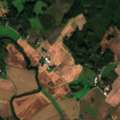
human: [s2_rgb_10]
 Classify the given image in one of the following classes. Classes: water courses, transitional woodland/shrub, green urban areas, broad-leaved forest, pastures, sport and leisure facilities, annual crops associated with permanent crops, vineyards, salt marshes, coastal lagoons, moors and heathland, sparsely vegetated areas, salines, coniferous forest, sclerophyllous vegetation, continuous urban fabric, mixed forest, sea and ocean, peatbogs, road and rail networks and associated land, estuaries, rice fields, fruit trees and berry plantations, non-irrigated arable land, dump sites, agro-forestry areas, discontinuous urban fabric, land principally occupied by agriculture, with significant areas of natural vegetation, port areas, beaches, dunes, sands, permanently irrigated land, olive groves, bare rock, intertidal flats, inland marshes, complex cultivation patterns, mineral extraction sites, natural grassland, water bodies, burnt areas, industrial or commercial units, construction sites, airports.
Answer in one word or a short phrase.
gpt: non-irrigated arable land, land principally occupied by agriculture, with significant areas of natural vegetation, coniferous forest, mixed forest